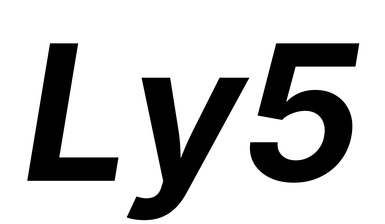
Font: Inter-Italic_Bold_Italic